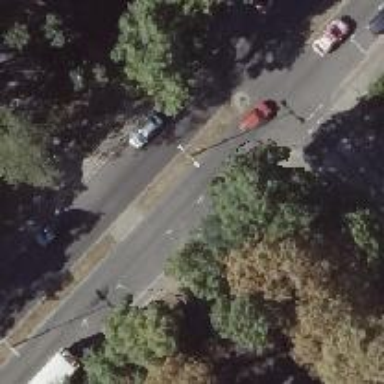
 there is cycle track and parallel parking lane."